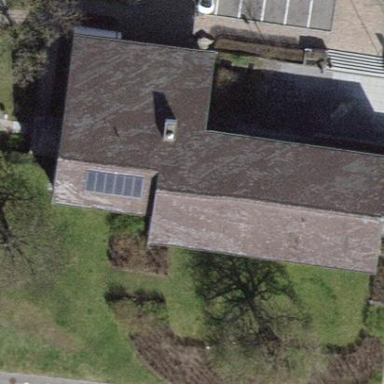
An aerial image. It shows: Government town hall building with tile roof. It is public building located in village.